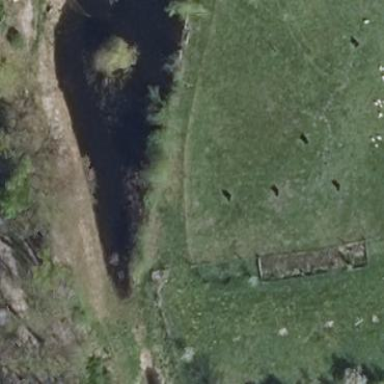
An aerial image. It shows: Pond with natural water.